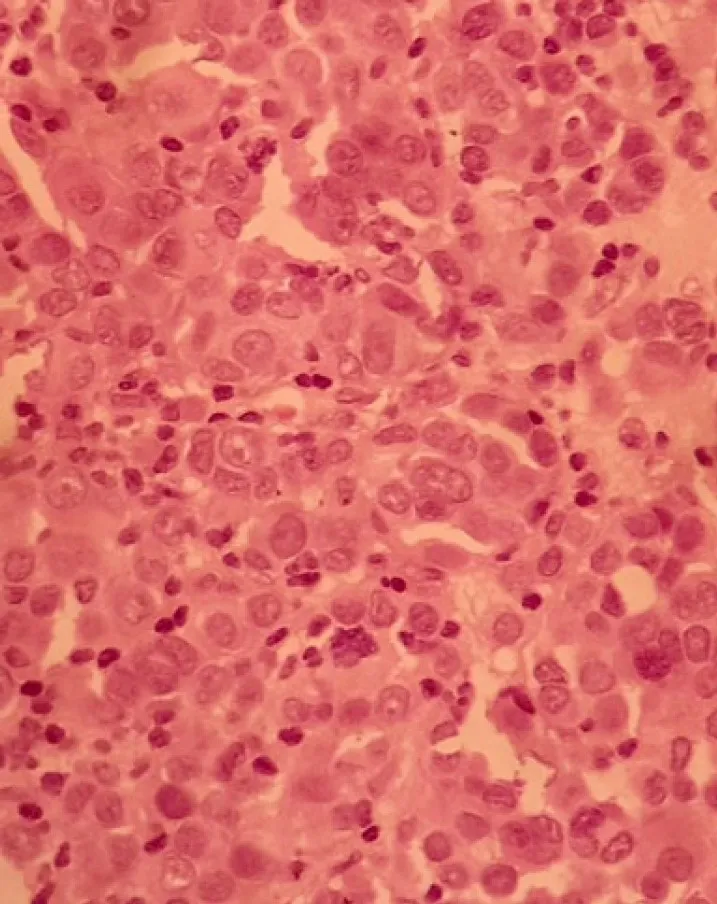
H&Ex400: Nuclear pleomorphism with frequent mitoses in the deep component.
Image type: pathology (h&e)